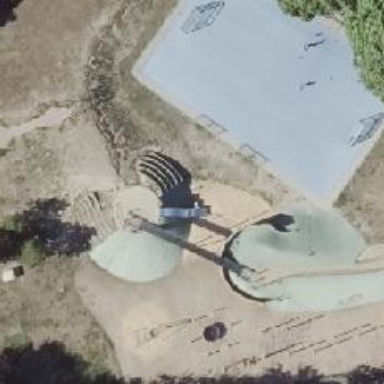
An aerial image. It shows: Playground featuring slide.